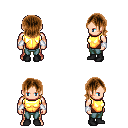
a pixel art fantasy rpg character, male body template, human, light skin, gold chest armor, teal pants, brown long bangs hairstyle, white cloth bracers, black shoes, four views (front, back, left, right), 2x2 character sprite sheet, small pixel art, hard edges, no anti-aliasing